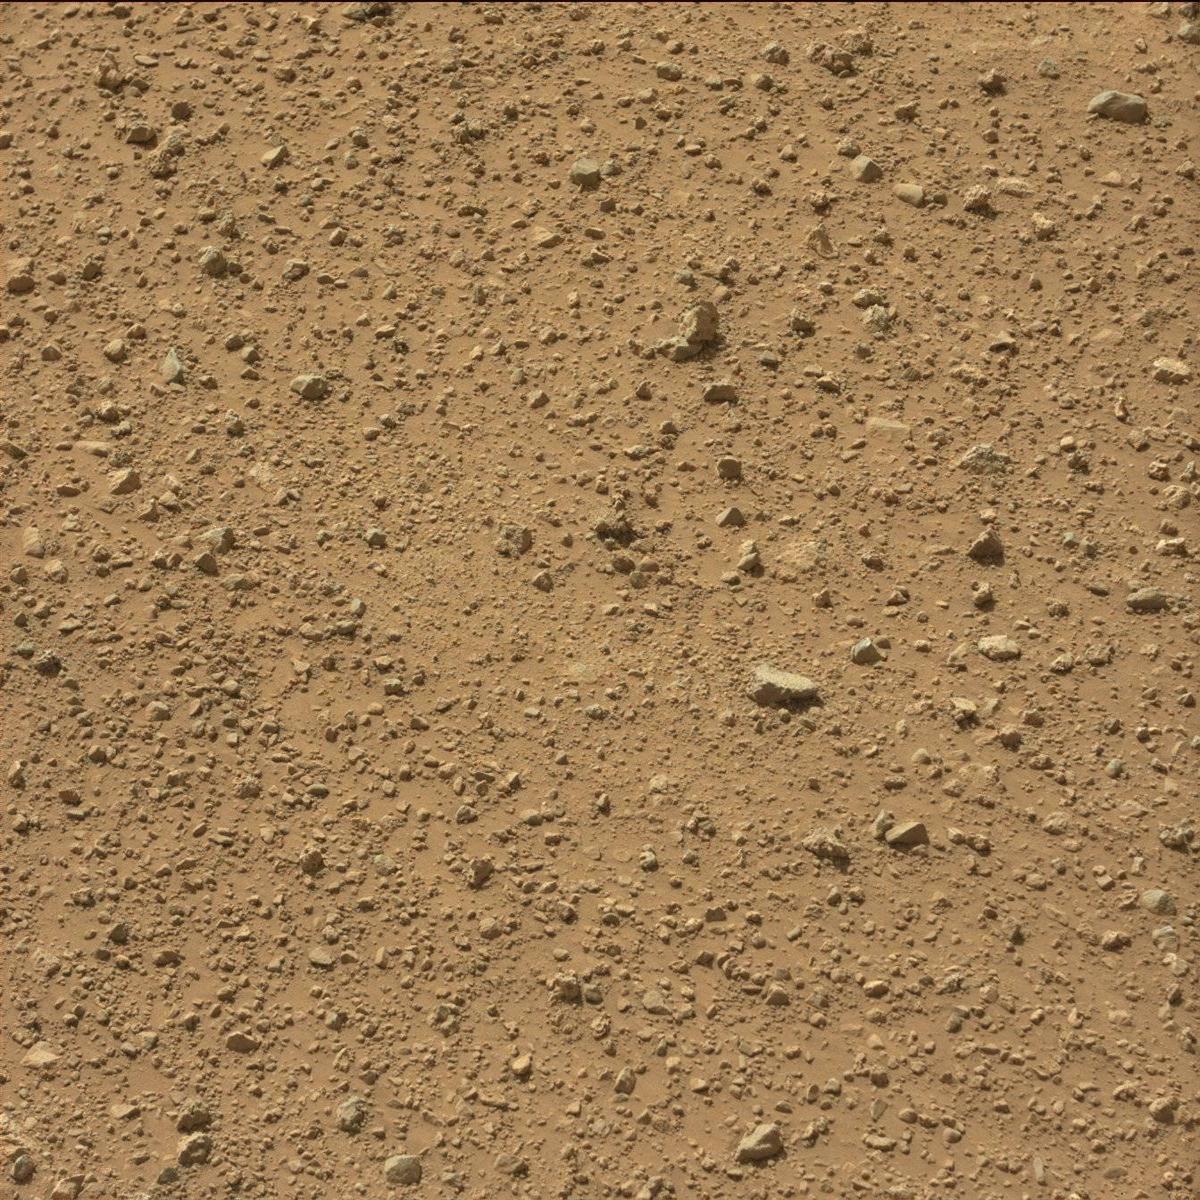
Terrain classes present: Bedrock, Rock, Sand / Soil